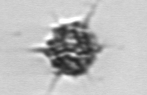
Label: Dictyocha